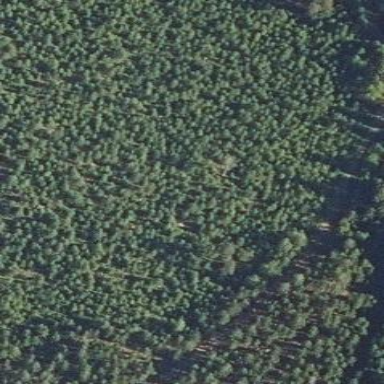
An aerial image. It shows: Mixed woodland with various types of leaves.